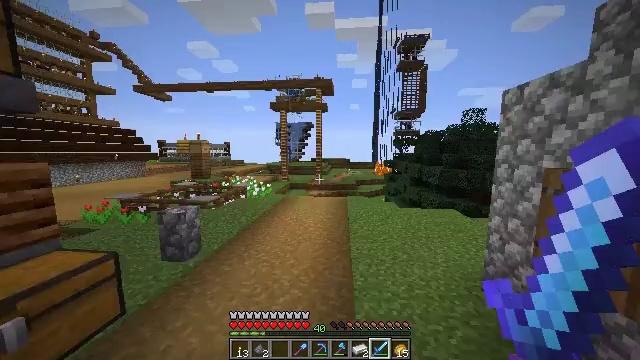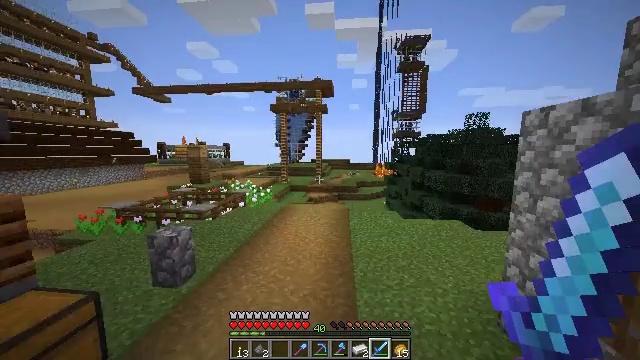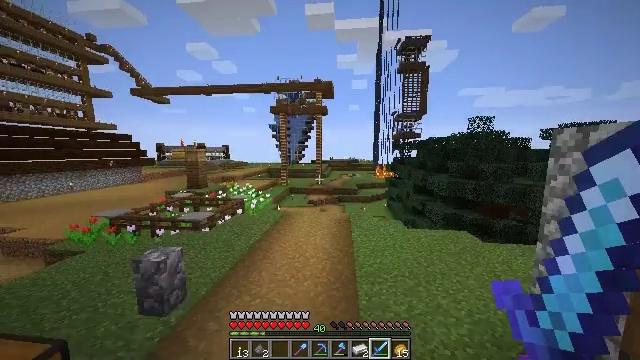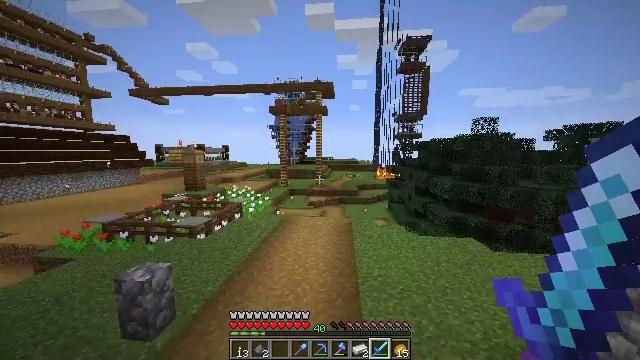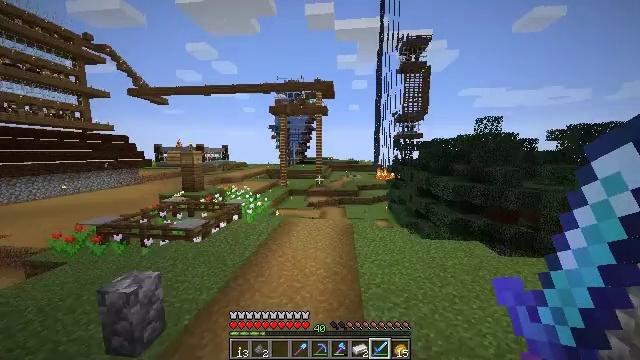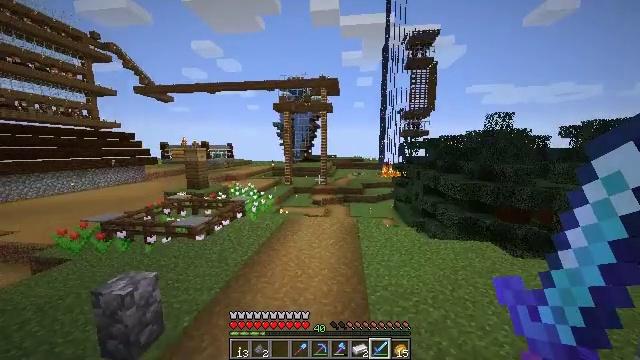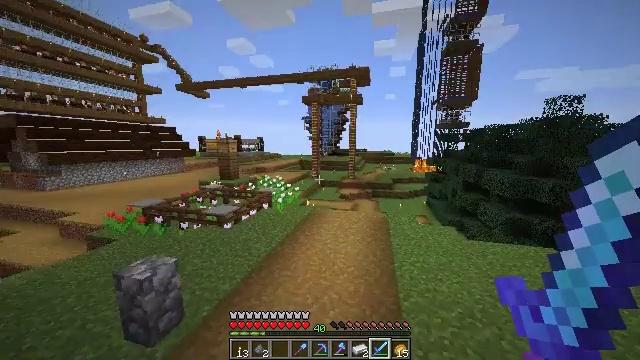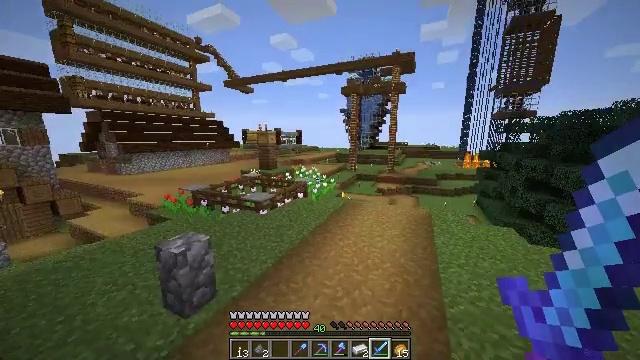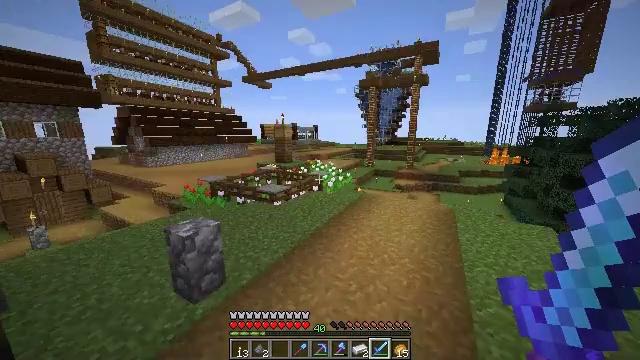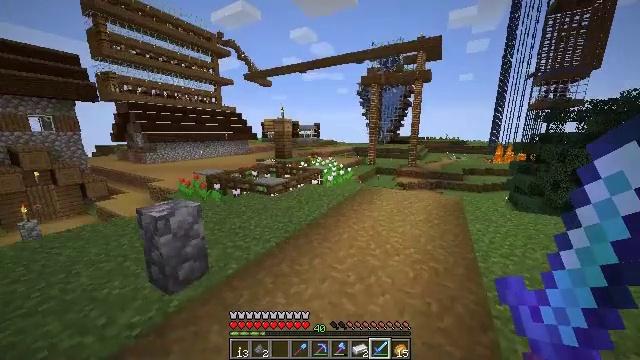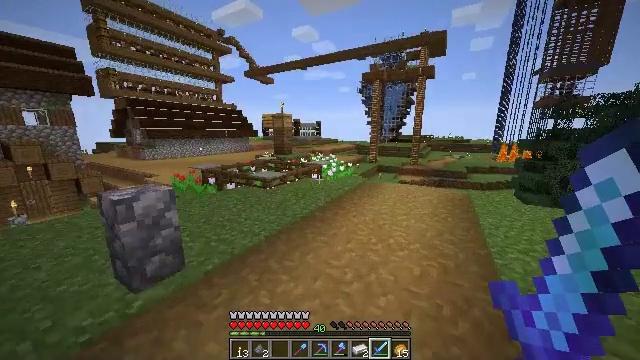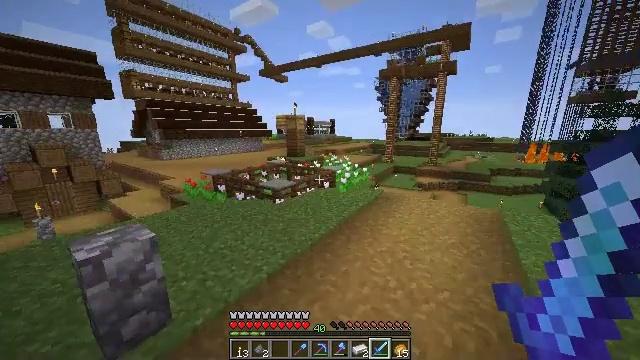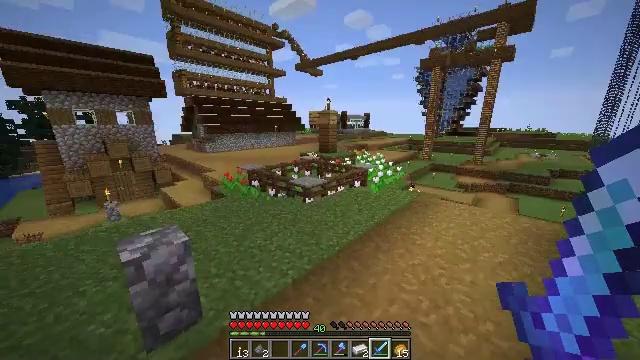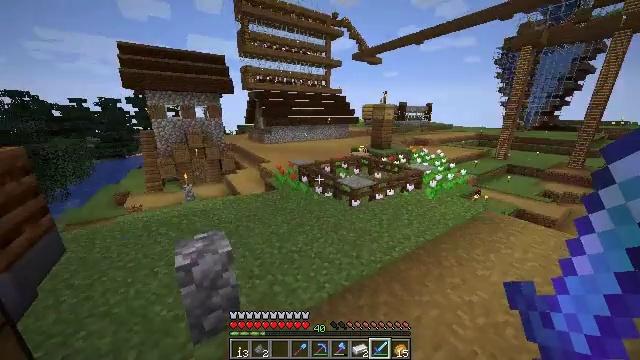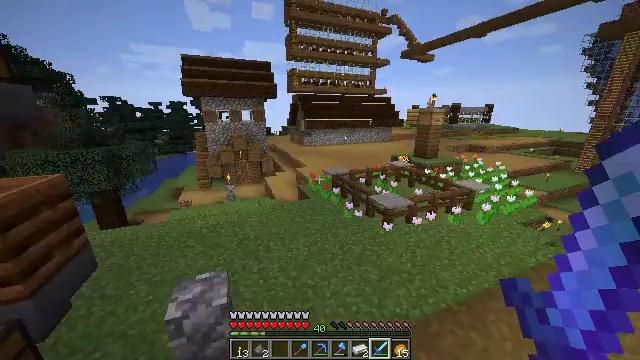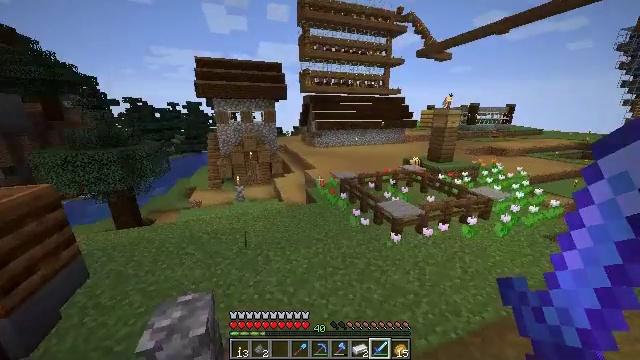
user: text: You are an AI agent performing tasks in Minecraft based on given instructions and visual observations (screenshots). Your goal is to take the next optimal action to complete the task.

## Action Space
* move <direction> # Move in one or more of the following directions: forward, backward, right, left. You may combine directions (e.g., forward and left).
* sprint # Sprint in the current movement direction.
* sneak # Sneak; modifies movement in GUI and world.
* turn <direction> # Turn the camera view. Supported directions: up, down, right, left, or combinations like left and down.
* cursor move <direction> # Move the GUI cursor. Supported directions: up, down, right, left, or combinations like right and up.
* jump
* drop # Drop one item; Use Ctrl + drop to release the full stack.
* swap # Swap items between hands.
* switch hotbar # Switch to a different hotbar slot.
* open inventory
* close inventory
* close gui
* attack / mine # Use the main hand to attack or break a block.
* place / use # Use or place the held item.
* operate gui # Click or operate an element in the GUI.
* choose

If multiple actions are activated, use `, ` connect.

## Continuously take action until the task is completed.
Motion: motion action
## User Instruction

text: Open the crafting table and craft a dried kelp block with kelp.
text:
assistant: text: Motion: move forward, jump
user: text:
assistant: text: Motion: move forward, jump
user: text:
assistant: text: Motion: move forward, jump
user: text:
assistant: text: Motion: move forward, jump
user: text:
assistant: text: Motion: move forward, turn left, jump
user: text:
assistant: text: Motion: move forward, turn left and down, jump
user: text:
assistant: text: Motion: move forward, turn left and down, jump
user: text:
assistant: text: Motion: move forward, sprint, turn left and down, jump
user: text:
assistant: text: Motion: move forward, sprint, jump
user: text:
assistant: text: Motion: move forward, sprint, jump
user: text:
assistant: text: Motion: move forward, sprint, turn left, jump
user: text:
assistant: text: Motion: move forward, turn left and down, jump
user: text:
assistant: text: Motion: move forward, turn left and down, jump
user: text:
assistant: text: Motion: move forward, turn left, jump
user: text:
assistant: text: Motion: move forward, turn left, jump
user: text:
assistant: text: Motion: move forward, turn left, jump
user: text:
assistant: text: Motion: move forward, turn left, jump
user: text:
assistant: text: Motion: move forward, sprint, jump
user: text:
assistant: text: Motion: move forward, sprint, turn left, jump
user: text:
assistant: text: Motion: move forward, sprint, turn left, jump
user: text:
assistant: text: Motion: move forward, sprint, turn left, jump
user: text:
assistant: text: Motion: move forward, jump
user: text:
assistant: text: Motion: move forward, jump
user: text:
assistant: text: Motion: move forward, turn right, jump
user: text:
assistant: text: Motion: move forward, turn right, jump
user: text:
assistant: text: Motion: move forward, jump
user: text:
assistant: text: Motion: move forward, jump
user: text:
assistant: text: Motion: move forward, jump
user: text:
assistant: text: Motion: move forward, turn right, jump
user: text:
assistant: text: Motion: move forward, turn right, jump